Aerial crown-view tile of a tropical tree (Barro Colorado Island, Panama), acquired 20250414:
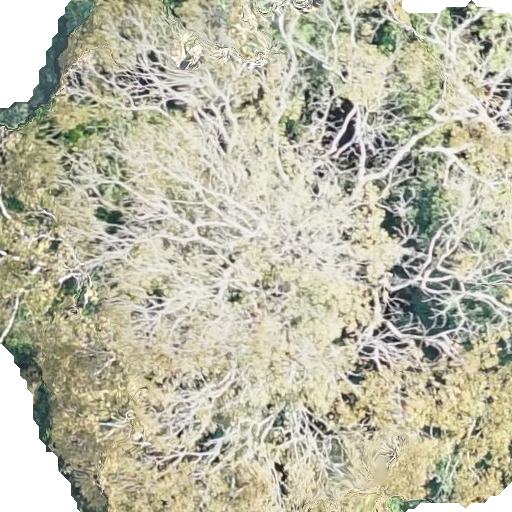
Species: Dipteryx oleifera
GBIF accepted scientific name: Dipteryx oleifera
Crown area: 491.053 m²